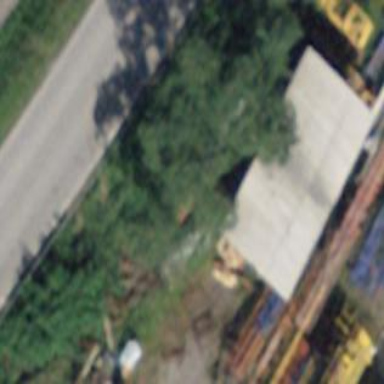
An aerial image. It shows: View of roof of building.